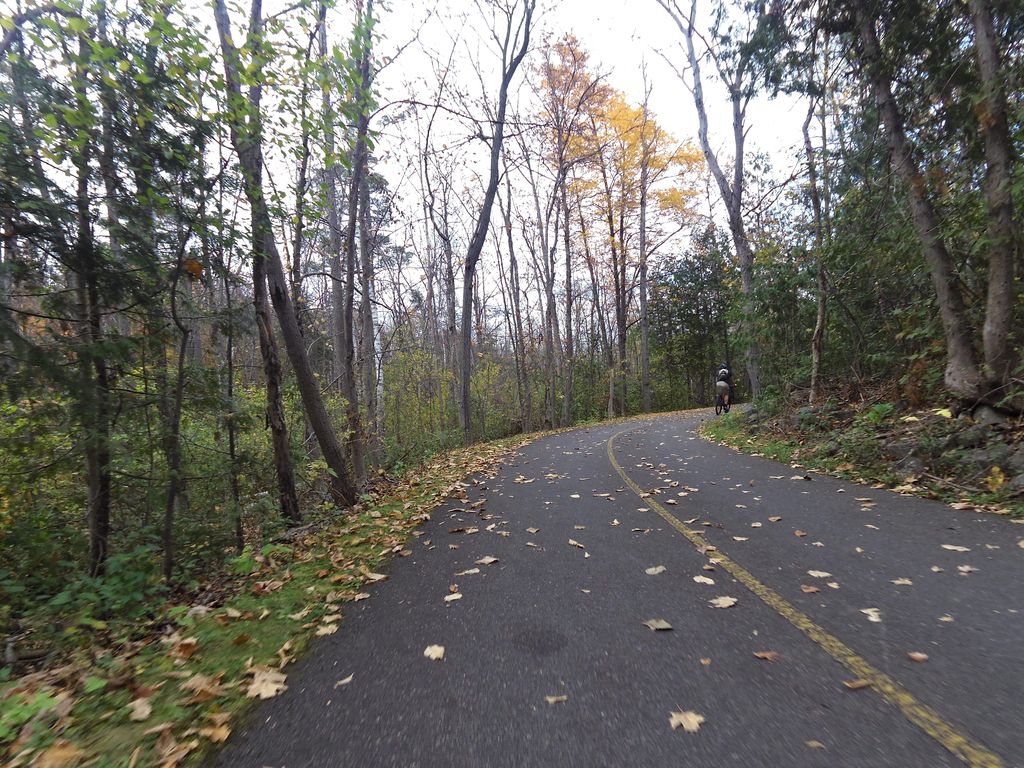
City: ottawa-gatineau